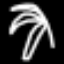
Label: palm tree